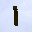
Label: 1